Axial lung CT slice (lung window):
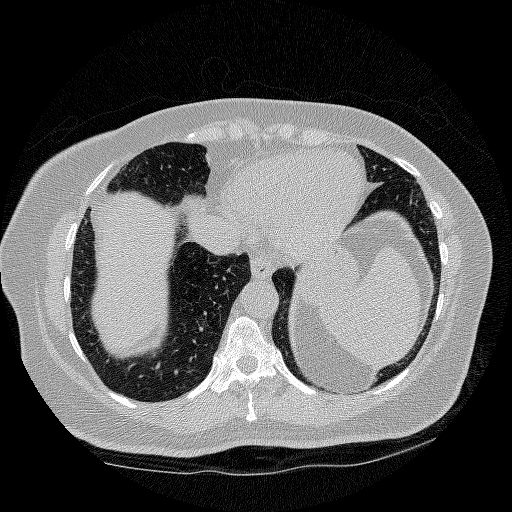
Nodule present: no